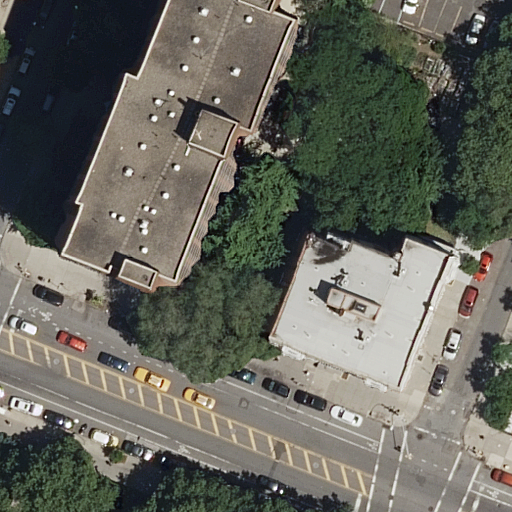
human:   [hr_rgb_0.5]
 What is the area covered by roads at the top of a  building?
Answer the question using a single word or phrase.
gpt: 0m2

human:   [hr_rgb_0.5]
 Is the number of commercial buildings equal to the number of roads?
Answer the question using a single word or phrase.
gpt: no

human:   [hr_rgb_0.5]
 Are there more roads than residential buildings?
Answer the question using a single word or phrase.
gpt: yes

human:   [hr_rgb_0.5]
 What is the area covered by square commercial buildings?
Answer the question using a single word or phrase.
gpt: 0m2

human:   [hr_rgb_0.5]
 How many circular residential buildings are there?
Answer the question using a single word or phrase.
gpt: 0

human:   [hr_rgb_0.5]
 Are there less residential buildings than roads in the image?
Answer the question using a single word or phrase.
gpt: yes

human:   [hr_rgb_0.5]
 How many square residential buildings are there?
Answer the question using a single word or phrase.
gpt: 0

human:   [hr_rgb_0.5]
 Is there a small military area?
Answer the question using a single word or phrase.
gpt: no

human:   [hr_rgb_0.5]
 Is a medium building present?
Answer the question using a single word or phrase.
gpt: yes

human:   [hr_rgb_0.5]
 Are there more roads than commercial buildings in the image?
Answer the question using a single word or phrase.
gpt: yes

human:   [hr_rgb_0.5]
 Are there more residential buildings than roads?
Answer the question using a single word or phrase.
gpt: no

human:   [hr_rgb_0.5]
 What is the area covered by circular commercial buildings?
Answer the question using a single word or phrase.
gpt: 0m2

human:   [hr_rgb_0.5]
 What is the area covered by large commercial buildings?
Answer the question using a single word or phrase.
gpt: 0m2

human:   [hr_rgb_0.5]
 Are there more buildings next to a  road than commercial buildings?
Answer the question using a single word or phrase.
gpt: yes

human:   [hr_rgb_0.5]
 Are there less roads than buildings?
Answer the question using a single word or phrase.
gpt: no

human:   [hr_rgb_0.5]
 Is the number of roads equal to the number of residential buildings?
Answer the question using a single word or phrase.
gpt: no

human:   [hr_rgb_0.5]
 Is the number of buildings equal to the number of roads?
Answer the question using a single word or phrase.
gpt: no

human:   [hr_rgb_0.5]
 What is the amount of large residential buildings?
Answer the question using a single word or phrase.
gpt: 1

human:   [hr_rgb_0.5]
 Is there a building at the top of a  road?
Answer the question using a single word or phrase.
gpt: yes

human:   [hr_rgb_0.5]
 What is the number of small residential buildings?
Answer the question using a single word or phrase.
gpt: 0

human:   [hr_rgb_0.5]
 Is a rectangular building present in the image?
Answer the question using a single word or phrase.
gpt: no

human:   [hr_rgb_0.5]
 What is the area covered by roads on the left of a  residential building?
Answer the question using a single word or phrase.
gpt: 0m2

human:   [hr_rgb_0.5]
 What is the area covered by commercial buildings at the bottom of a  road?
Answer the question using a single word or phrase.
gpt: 0m2

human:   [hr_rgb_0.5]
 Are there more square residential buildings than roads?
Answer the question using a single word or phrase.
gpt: no

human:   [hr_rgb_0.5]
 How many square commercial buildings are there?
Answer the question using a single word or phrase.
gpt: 0

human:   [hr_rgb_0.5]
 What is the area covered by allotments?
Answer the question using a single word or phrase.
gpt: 0m2

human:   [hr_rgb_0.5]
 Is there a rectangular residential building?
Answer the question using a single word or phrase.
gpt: no

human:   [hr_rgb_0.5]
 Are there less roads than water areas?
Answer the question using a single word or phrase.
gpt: no

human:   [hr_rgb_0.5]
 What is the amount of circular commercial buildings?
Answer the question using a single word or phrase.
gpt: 0

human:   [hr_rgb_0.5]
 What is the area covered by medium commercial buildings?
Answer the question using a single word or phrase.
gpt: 0m2

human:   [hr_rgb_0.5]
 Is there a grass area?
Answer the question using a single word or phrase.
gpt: no

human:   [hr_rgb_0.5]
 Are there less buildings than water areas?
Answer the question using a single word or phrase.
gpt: no

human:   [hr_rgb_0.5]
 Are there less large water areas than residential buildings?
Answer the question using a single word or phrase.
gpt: yes

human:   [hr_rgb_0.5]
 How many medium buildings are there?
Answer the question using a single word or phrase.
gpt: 1

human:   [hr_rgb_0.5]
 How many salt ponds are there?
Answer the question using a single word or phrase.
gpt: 0

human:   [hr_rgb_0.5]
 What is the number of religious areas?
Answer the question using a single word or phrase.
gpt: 0